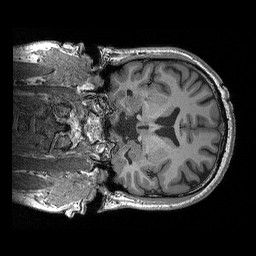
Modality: T1w
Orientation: coronal
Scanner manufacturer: siemens
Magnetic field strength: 3 T
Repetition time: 2.3 s
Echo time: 0.00298 s